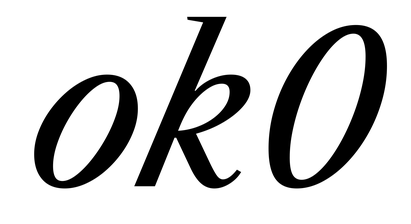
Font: LibreCaslonText-Italic_Italic